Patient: sex M, age 62
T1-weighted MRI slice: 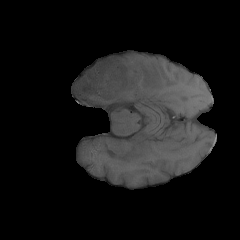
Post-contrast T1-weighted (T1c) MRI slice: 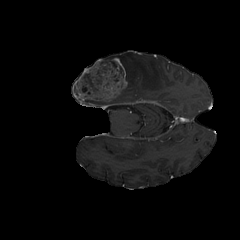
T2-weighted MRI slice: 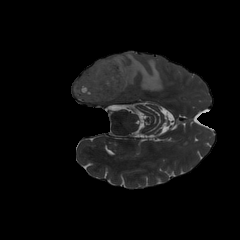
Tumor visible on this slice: yes
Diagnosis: Glioblastoma, IDH-wildtype
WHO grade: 4